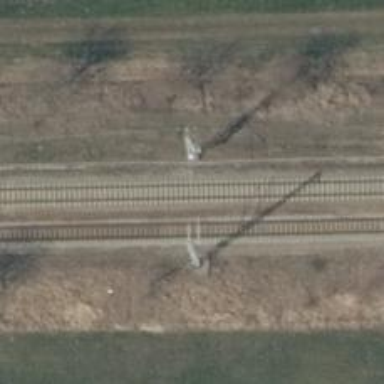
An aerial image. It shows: Milestone along the railway track with catenary mast.